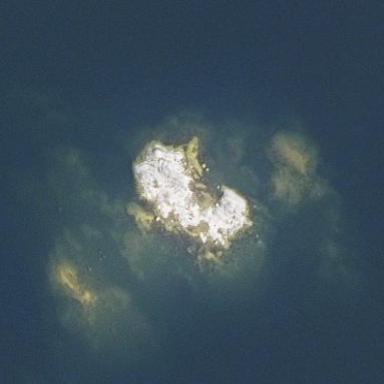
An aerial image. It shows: Islet along the natural coastline.